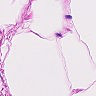
Metastatic tissue present: no